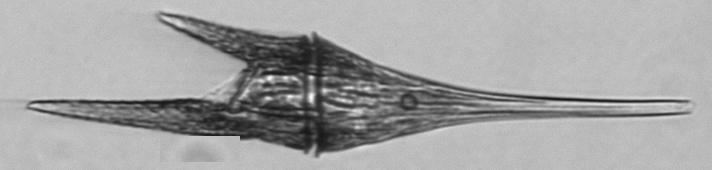
Label: Tripos_furca